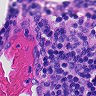
Metastatic tissue present: no